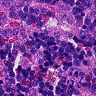
Metastatic tissue present: no